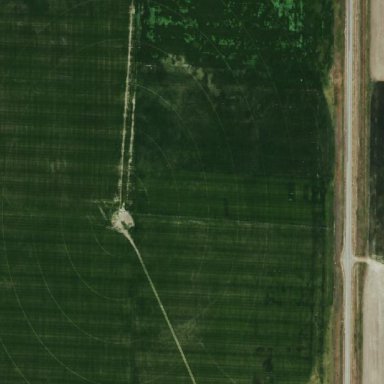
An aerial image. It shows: Farmland with pivot irrigation system.